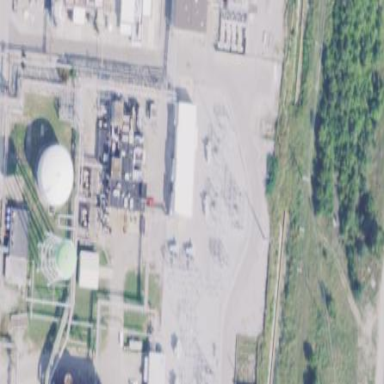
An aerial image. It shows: Industrial substation surrounded by fence.